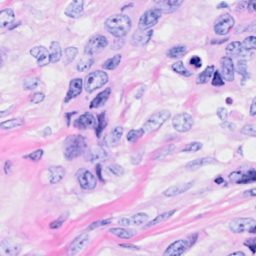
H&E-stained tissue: Breast